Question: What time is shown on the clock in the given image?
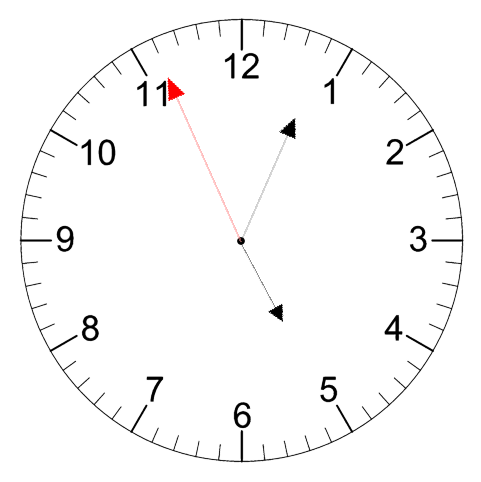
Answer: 05:03:56